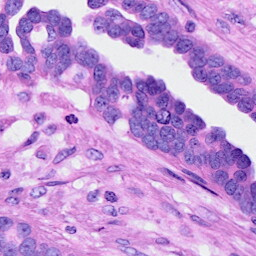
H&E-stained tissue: Ovarian